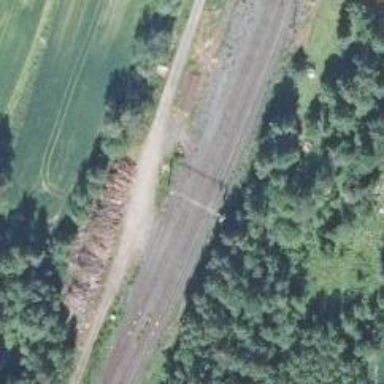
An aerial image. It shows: Wedge is used for the railway derail.